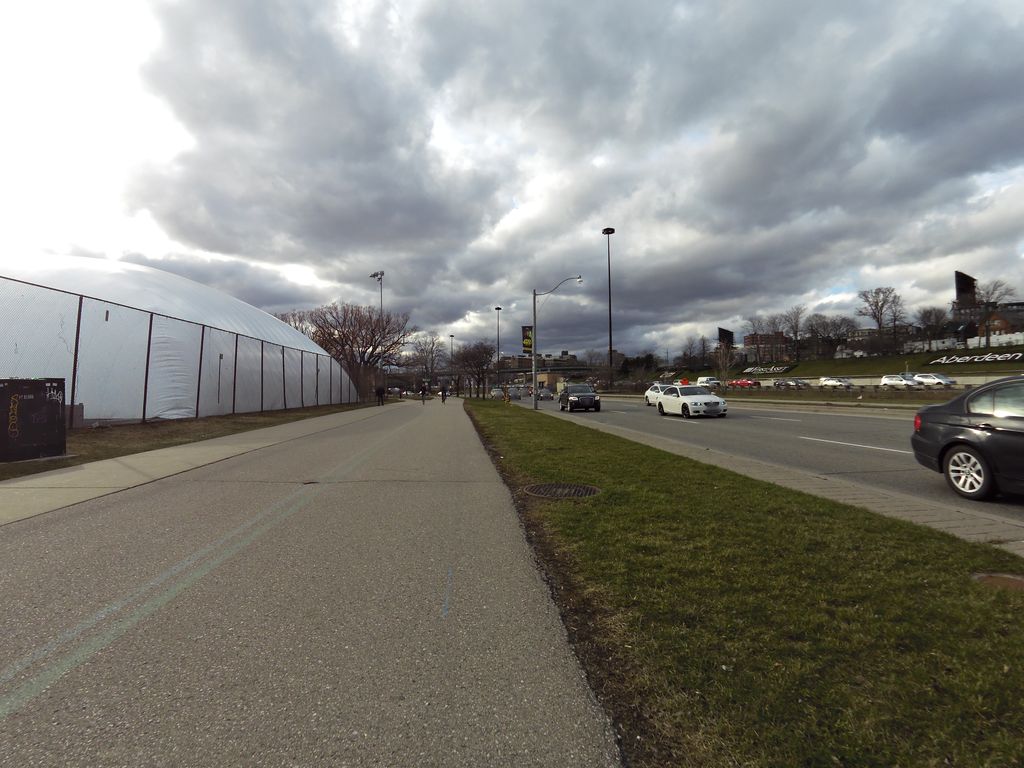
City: toronto